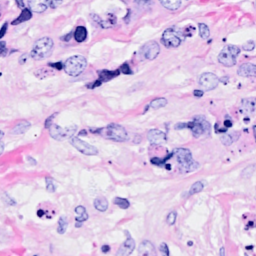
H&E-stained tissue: Breast